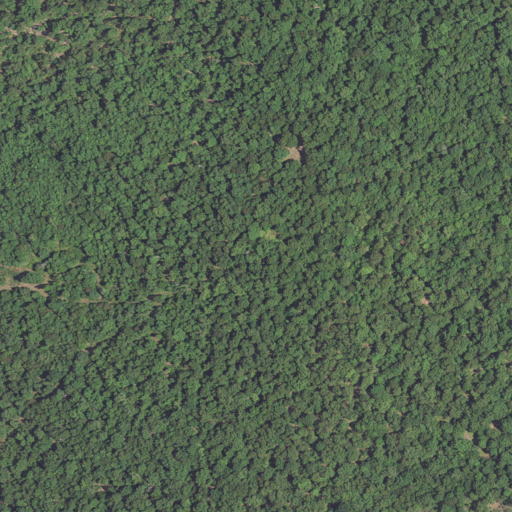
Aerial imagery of mountain in Arkansas named Bald Knob containing only deciduous forest